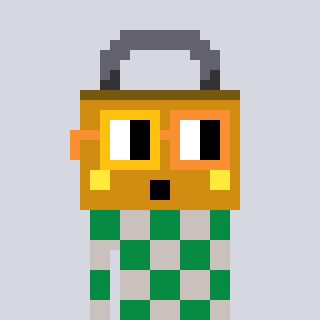
a pixel art character with square yellow and orange glasses, a lock-shaped head and a foggrey-colored body on a cool background